Question: I've been working on a little application to allow my friends and I to create our own virtual flashcards. These cards are arranged in text files mapped to be accessed via -s. The user of the application defines their own spinners and thus the categories of study.
When the activity is first started, I use a to read in from a text file called , I run through it line by line and, accepting the rigid syntax of Name-Type-Elements, instantiate the defined in the file. But that isn't exactly important. I actually just read in from the file using a
If one adds a new later its information is added to the text file. When I run my code I experience no errors relating to anything covered by my exception handling, yet I know that either the new Spinner-info is not being added to the TXT file, and/or my Scanner is not accessing the correct file as the Spinner object is not being added (and I did remember the call to the parent ).

--> So firstly I must ask if this is how internal storage is used, I want to access and edit this file from within my app, with this placement, may I?
Beyond that here is the code by which I attempt to access the file, and create it if it doesn't exist. I derived this from another stackoverflow question (I have done research) but would appreciate some validation.
'''
try{
fileProcessorScanner = new Scanner("Saves/SpinnersTXT.txt");
}catch(Exception e){
e.printStackTrace();
File path = new File(getFilesDir(),"Saves");
path.mkdirs();
File SpinnersTXT = new File(path,"SpinnersTXT.txt");
}
'''
--> Will this code successfully get a file? And will the catch create the file if it doesn't exist? I apologize I am new to IO but even after reading the chapters of my beginners' books I still see so many forms of Input and Output I am easily boggled... But I feel that I must use a Scanner for its nextLine() method, despite that most examples don't even touch the Scanner.
Finally here is the code by which I try to write to that very file (created by my catch if not in existence):
'''
outGoingSpinners = openFileOutput("SpinnersTXT.txt",MODE_WORLD_READABLE);
outGoingSpinners.write(NEW_SPIN_OPEN.getBytes());
outGoingSpinners.write(tempNewSpinnerName.getBytes());
outGoingSpinners.write(tempNewSpinnerType.getBytes());
outGoingSpinners.write(tempNewSpinnerInitializer.getBytes());
outGoingSpinners.write(NEW_SPIN_CLOSE.getBytes());
outGoingSpinners.close();
'''
--> Will this save my information to the same text file as above? Will my escape sequences be respected and preserved?
I sincerely appreciate any and all help. All of you are so insightful and this community has made many of my dreams a reality. I just get lost and in over my head sometimes especially with the various forms of IO and the nuances of the language. Thank you all.
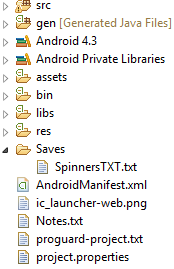
Answer: As explained at your similar question, you cannot place files in arbitrary locations under your source project and expect them to turn up on the device. You can store data using a mechanism such as assets, but it will be read-only at runtime. To have modifiable initialized data, you must package it in a read only form and then copy it out to the filesystem to create a modifiable version. Or you can download it at runtime using various methods.
This is covered in detail in many questions here, especially concerning databases, but the solutions illustrated there are basically generic to any type of file.